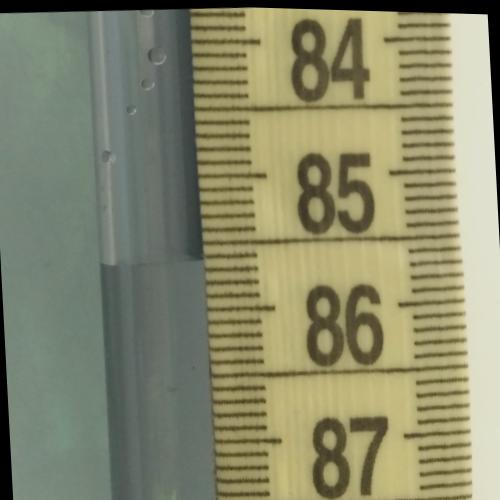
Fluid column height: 85.6 cm